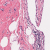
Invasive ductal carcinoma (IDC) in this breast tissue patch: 0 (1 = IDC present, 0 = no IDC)